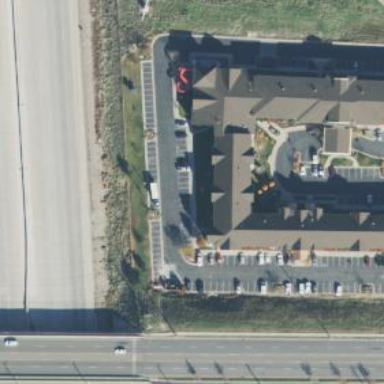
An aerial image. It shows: Hotel building.